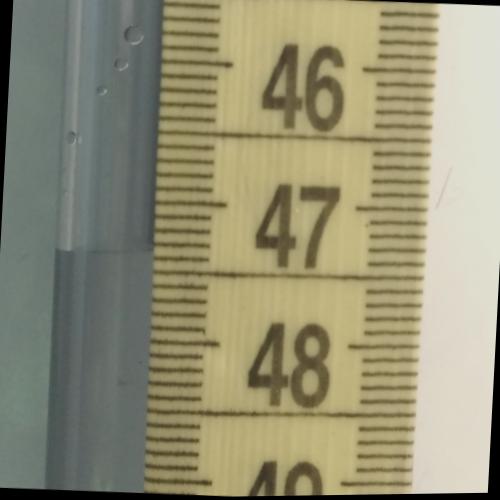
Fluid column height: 47.4 cm